Breast ultrasound image
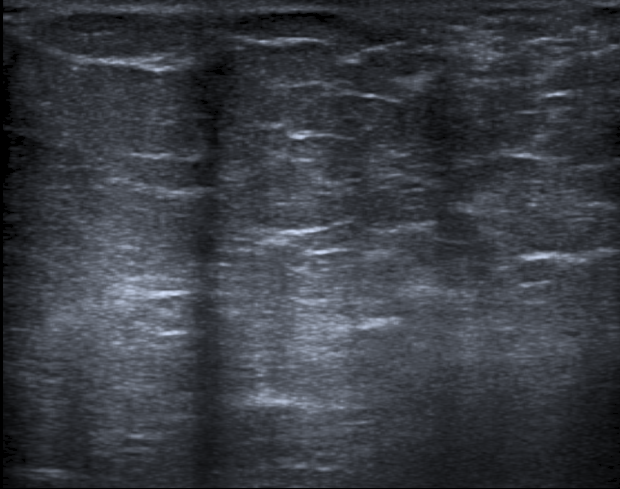
Diagnosis: normal